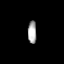
Tissue: prostate
Cell type: Endothelial cells
Senescence score: 0.1902
Nuclear area (px): 187
Mean DAPI intensity: 174.027